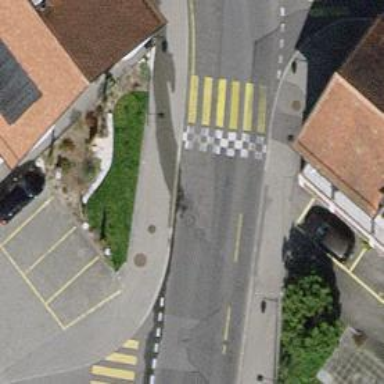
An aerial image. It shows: Marked zebra crossing on the road.